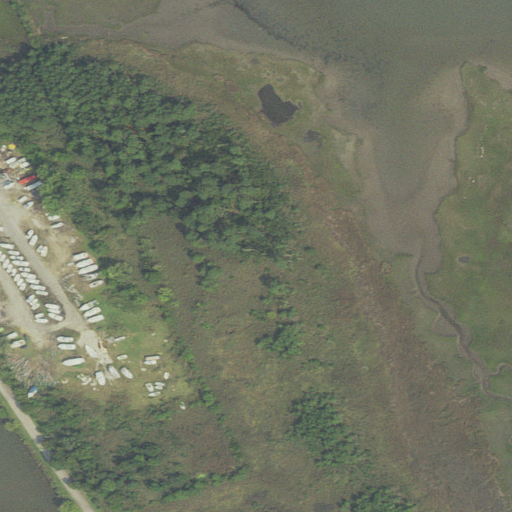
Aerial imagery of cape in Virginia named Grunland Point containing herbaceous wetlands, woody wetlands, open water, medium intensity development, low intensity development, high intensity development, and open development